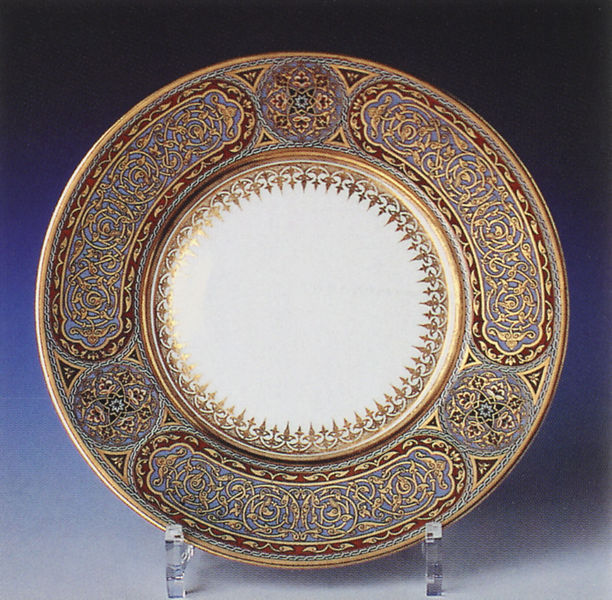
Titel: Teller
Künstler: Pf. Fischer & Mieg
Institution: Nürnberg, Germanisches Nationalmuseum
Schlagwörter: blau, weiß, gelb, braun, stützen, rot, muster, teller, gold, spitzen, kreis, rund, rand, dekor, ornamente, verzierung, platte, porzellan, geschirr, jugenstil, ranke, photo, geometrisch, arabisch, museum, mandala, keltisch, rhythmisch, turkisch